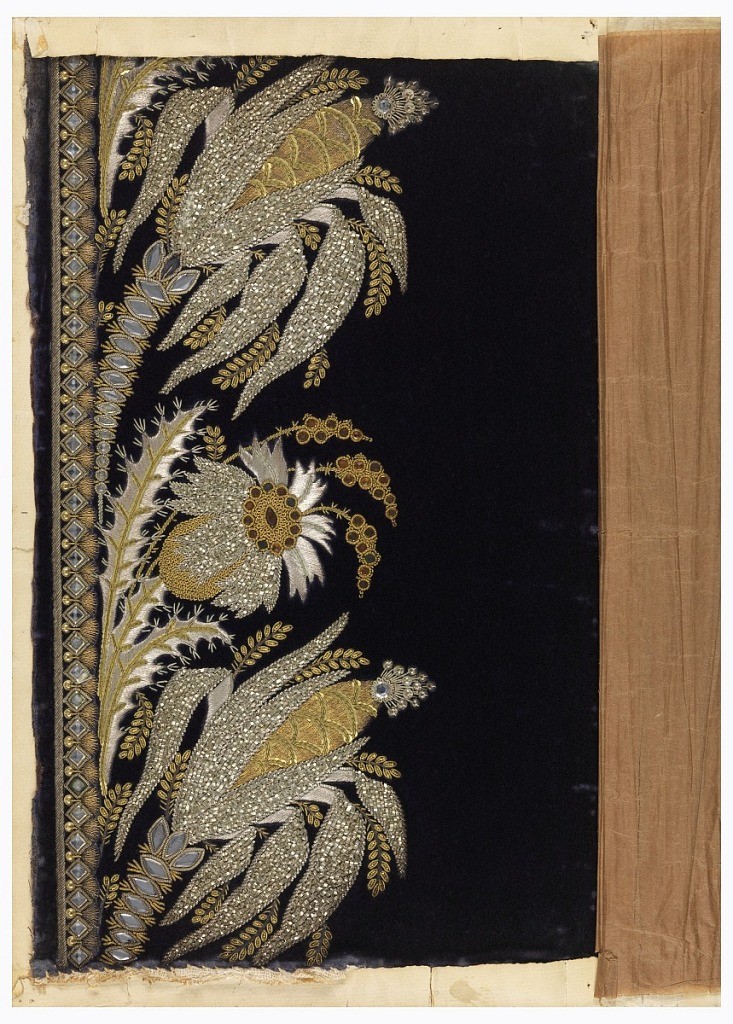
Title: Embroidery sample
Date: ca. 1805
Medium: silk, metallic thread, metal sequins, glass, paper Technique: foundation of cut supplementary warp in a 3/1 twill foundation; stitches are padded satin using metal-wrapped silk, round and square coils, flat and dome spangles and glass shapes attached
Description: Blue cut velvet, embroidered in border design in gold and silver thread, flat silver paillettes and white and orange glass brilliants. Pattern worked in relief suggests wheat or corn thistle and leaves.